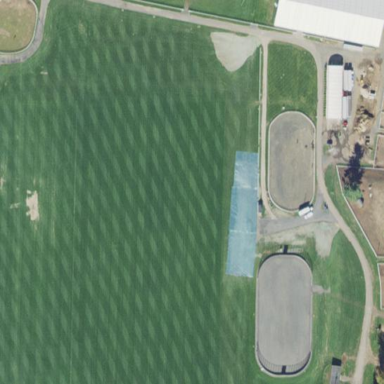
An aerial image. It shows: Equestrian pitch for leisure land activities.